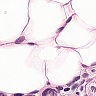
Metastatic tissue present: yes